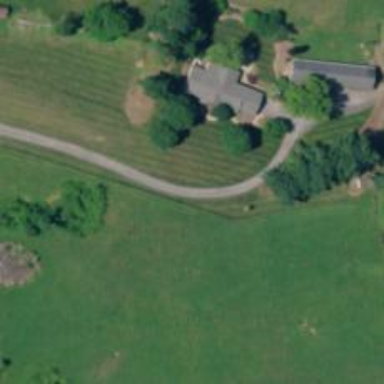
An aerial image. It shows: Driveway leading to service road.